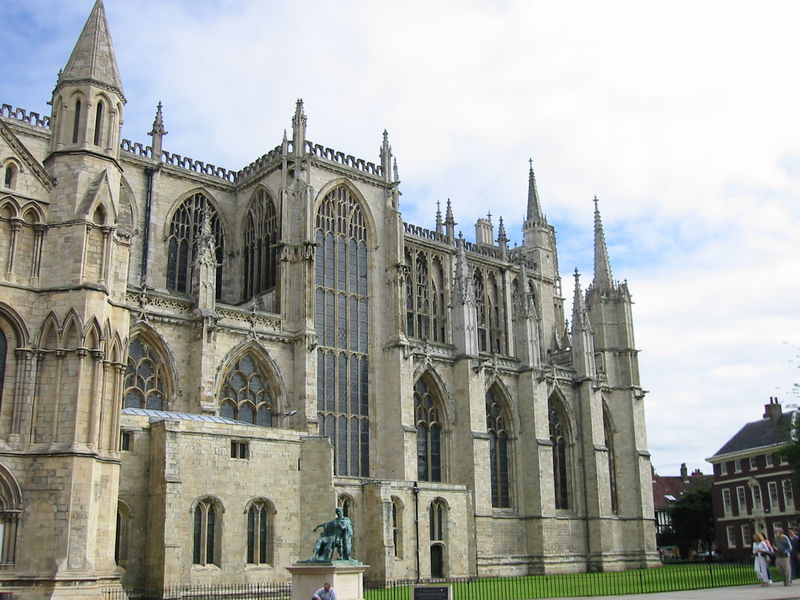
Titel: York Münster
Standort: York (EU - GB)
Schlagwörter: blau, himmel, wolken, grün, menschen, sitzen, stadt, fenster, paris, weiss, gras, haus, rasen, zaun, architektur, stein, kirche, england, gotik, turm, statue, bronze, zinnen, erker, türmchen, türme, dom, denkmal, gross, beten, sitzfigur, kathedrale, durham, kerker, quader, sandstein, gotisch, spitzbögen, chor, gelehrter, sakralbau, standbild, maßwerk, außenansicht, kriche, fialen, universität, fiale, skuptur, oxford, cambridge, kr, harvard, akthedrale